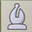
Piece: wB